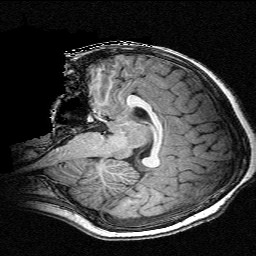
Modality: T1w
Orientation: sagittal
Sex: female
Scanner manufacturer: siemens
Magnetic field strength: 3 T
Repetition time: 2.3 s
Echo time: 0.00336 s